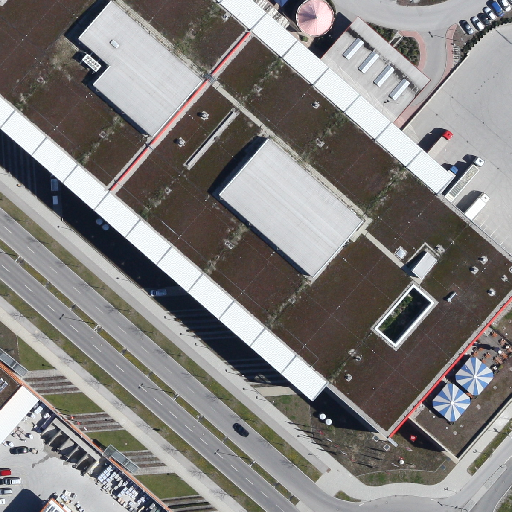
Referring expression: road